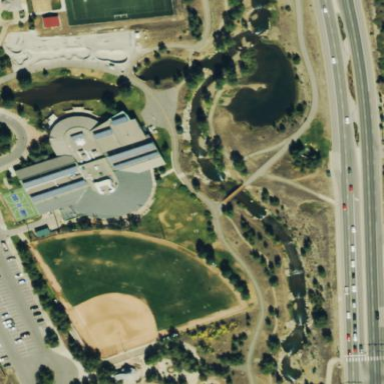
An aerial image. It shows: Sports center building.